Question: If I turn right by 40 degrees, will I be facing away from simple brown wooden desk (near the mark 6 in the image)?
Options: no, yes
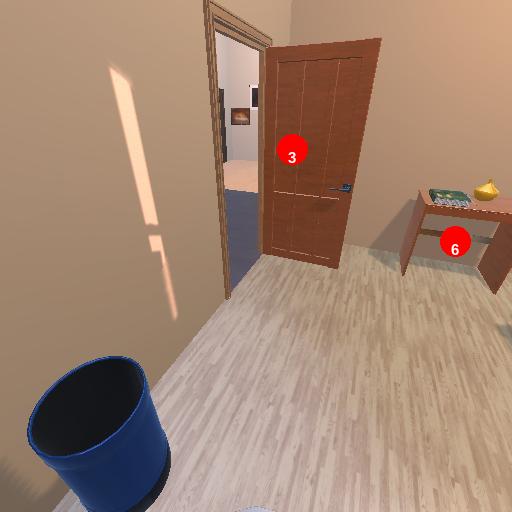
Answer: no